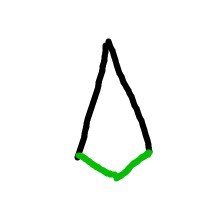
Shape: kite